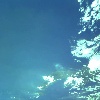
Label: water